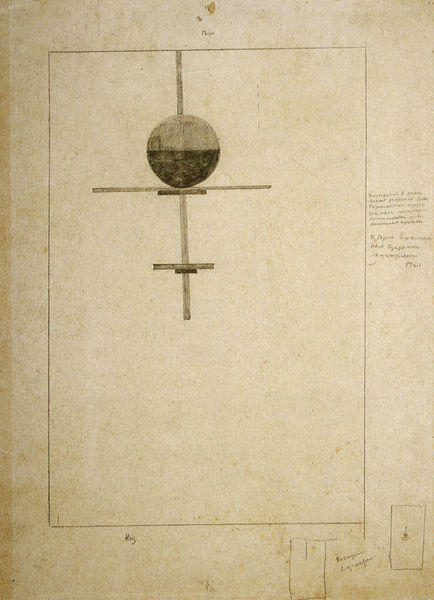
Titel: Vertikale suprematistische Konstruktion
Künstler: Kasimir Malewitsch
Standort: Amsterdam
Institution: Stedelijk Museum
Schlagwörter: weiß, komposition, ocker, braun, grau, schwarz, skizze, tür, zeichen, zeichnung, beige, alt, wand, rahmen, signatur, figur, drei, blatt, kreis, rund, umrandung, schrift, papier, stab, russland, abstrakt, fläche, flächen, leer, formen, grafik, graphik, vergilbt, linien, sigantur, rand, sepia, symmetrie, balken, striche, collage, foto, rechtecke, hälfte, hängen, buch, kreuz, rechteck, linie, form, schlicht, schwarzweiss, gebilde, grafisch, seite, text, strich, beschriftung, bleistift, kugel, entwurf, reduziert, senkrecht, halbkreis, flecken, geometrisch, kreuze, stäbe, zahl, halb, konstruktion, fleckig, plan, waagerecht, icht, unfertig, design, geometrie, quadrat, viereck, handschrift, gekreuzt, notiz, notizen, anmerkungen, berechnung, mathematik, konzept, anmerkung, senkrechte, experiment, randnotiz, geometire, halbkugel, komet, waagrecht, tab, kreiz, mechanismus, mathe, annotation, seitenzahl, suprematismus, kreuzen, schwwarz, tablar, seote, doppelkreuz, satellit, braunlichv, ergilbt, kugels, signmatur, vergilbr, handnotiz